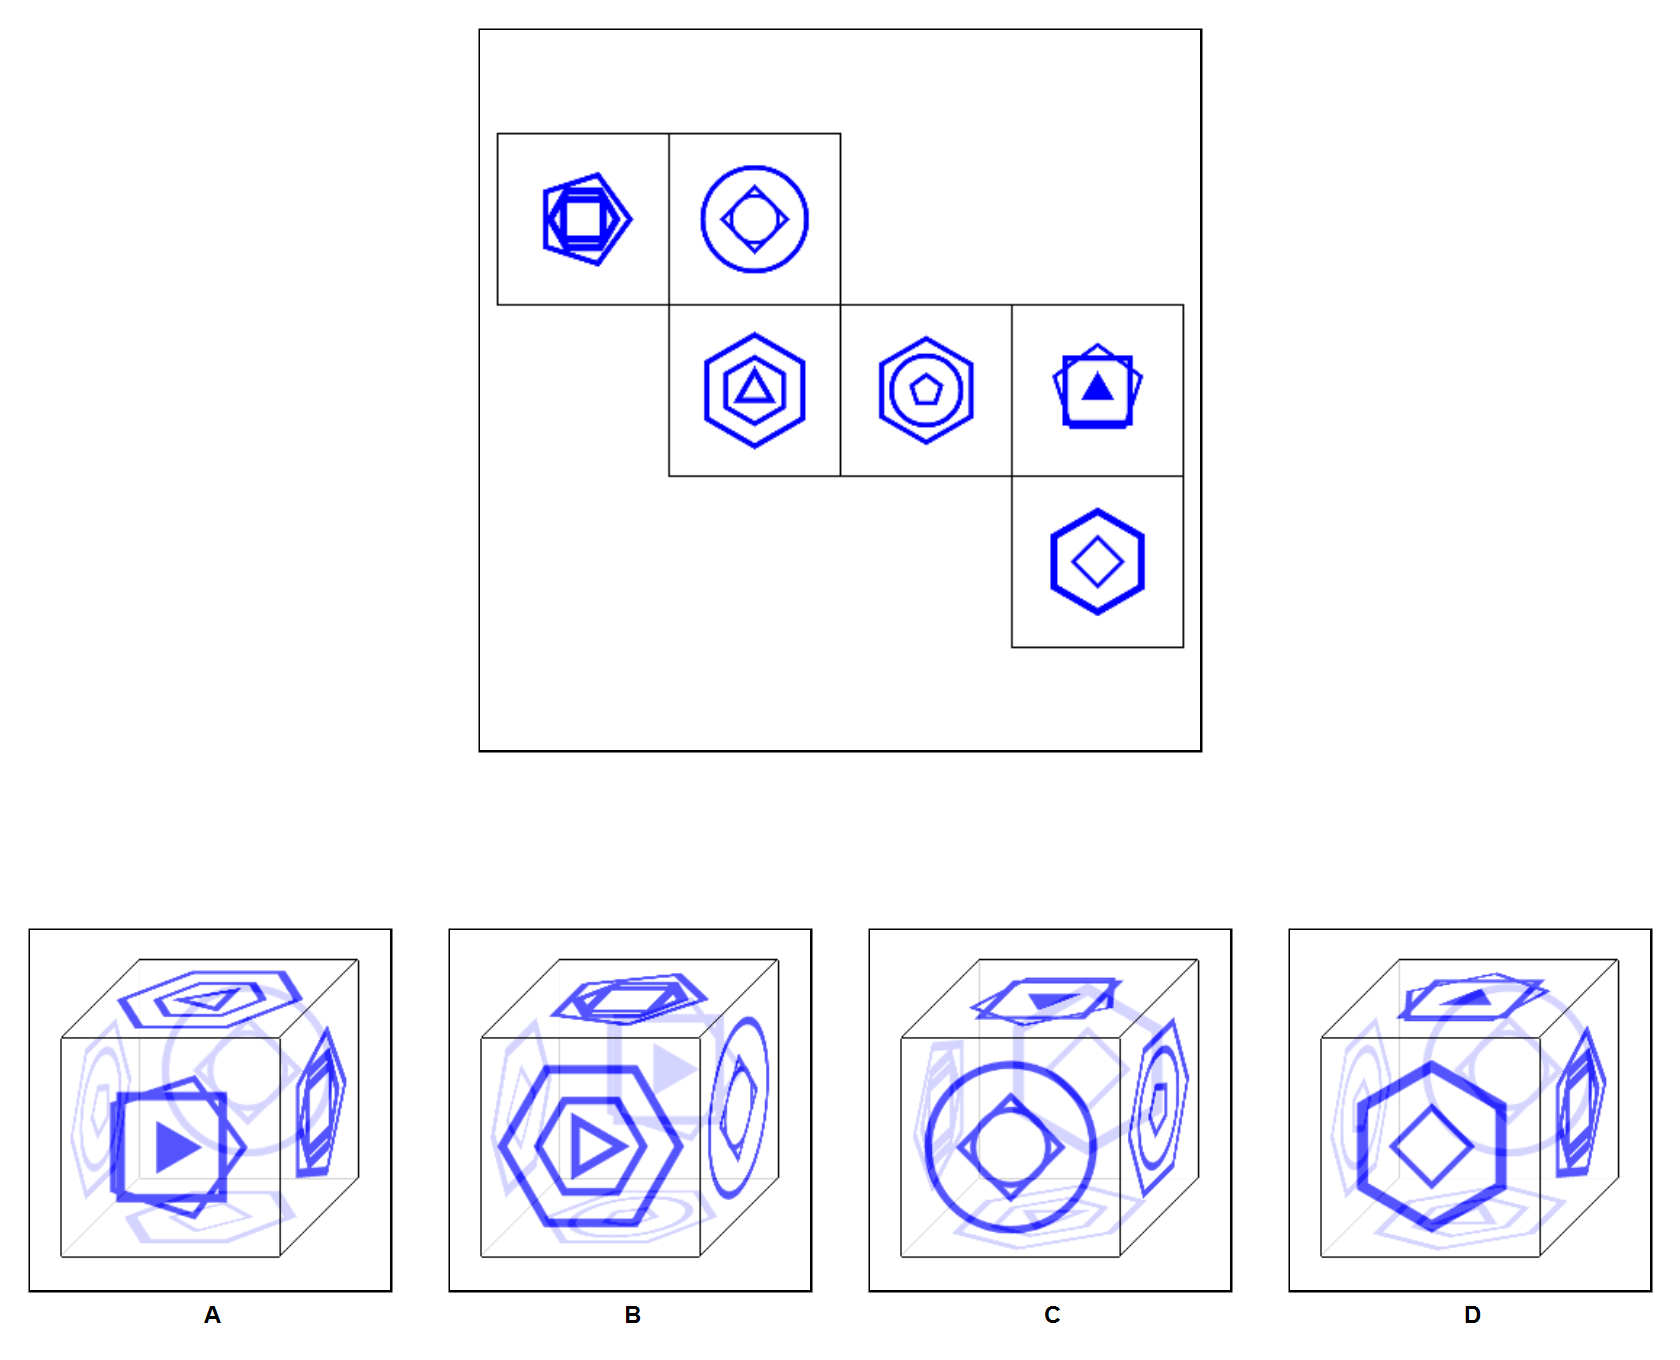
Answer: A